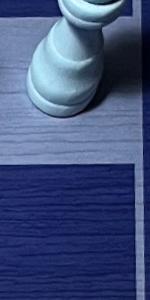
Label: Empty